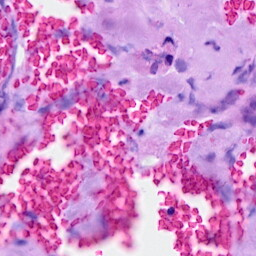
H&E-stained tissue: Breast